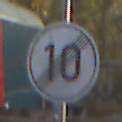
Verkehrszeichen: EndeGeschwindigkeit10
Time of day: MorningAfternoon
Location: Outdoor (Urban)
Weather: PartlyCloudy
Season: NotSpecified
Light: Natural